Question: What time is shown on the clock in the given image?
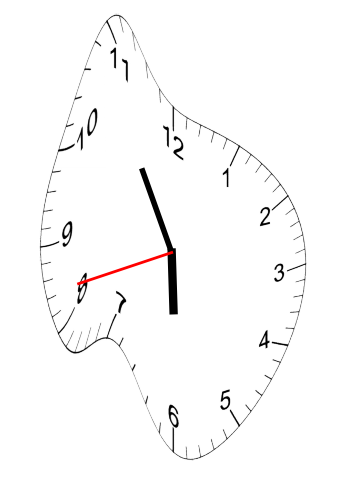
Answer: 05:54:42